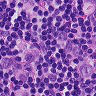
Metastatic tissue present: yes